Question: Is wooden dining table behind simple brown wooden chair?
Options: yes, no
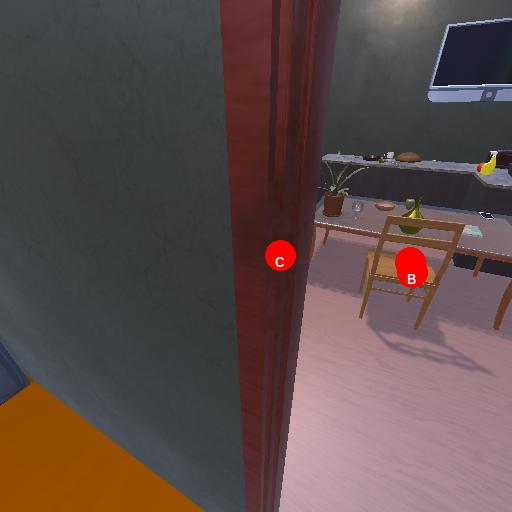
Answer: yes